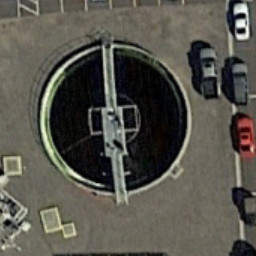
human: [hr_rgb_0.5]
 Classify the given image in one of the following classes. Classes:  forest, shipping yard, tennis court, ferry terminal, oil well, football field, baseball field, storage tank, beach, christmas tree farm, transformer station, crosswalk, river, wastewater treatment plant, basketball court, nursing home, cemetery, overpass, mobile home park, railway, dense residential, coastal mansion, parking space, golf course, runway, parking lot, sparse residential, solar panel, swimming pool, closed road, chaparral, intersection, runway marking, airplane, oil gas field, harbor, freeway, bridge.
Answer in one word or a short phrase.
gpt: wastewater treatment plant